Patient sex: F
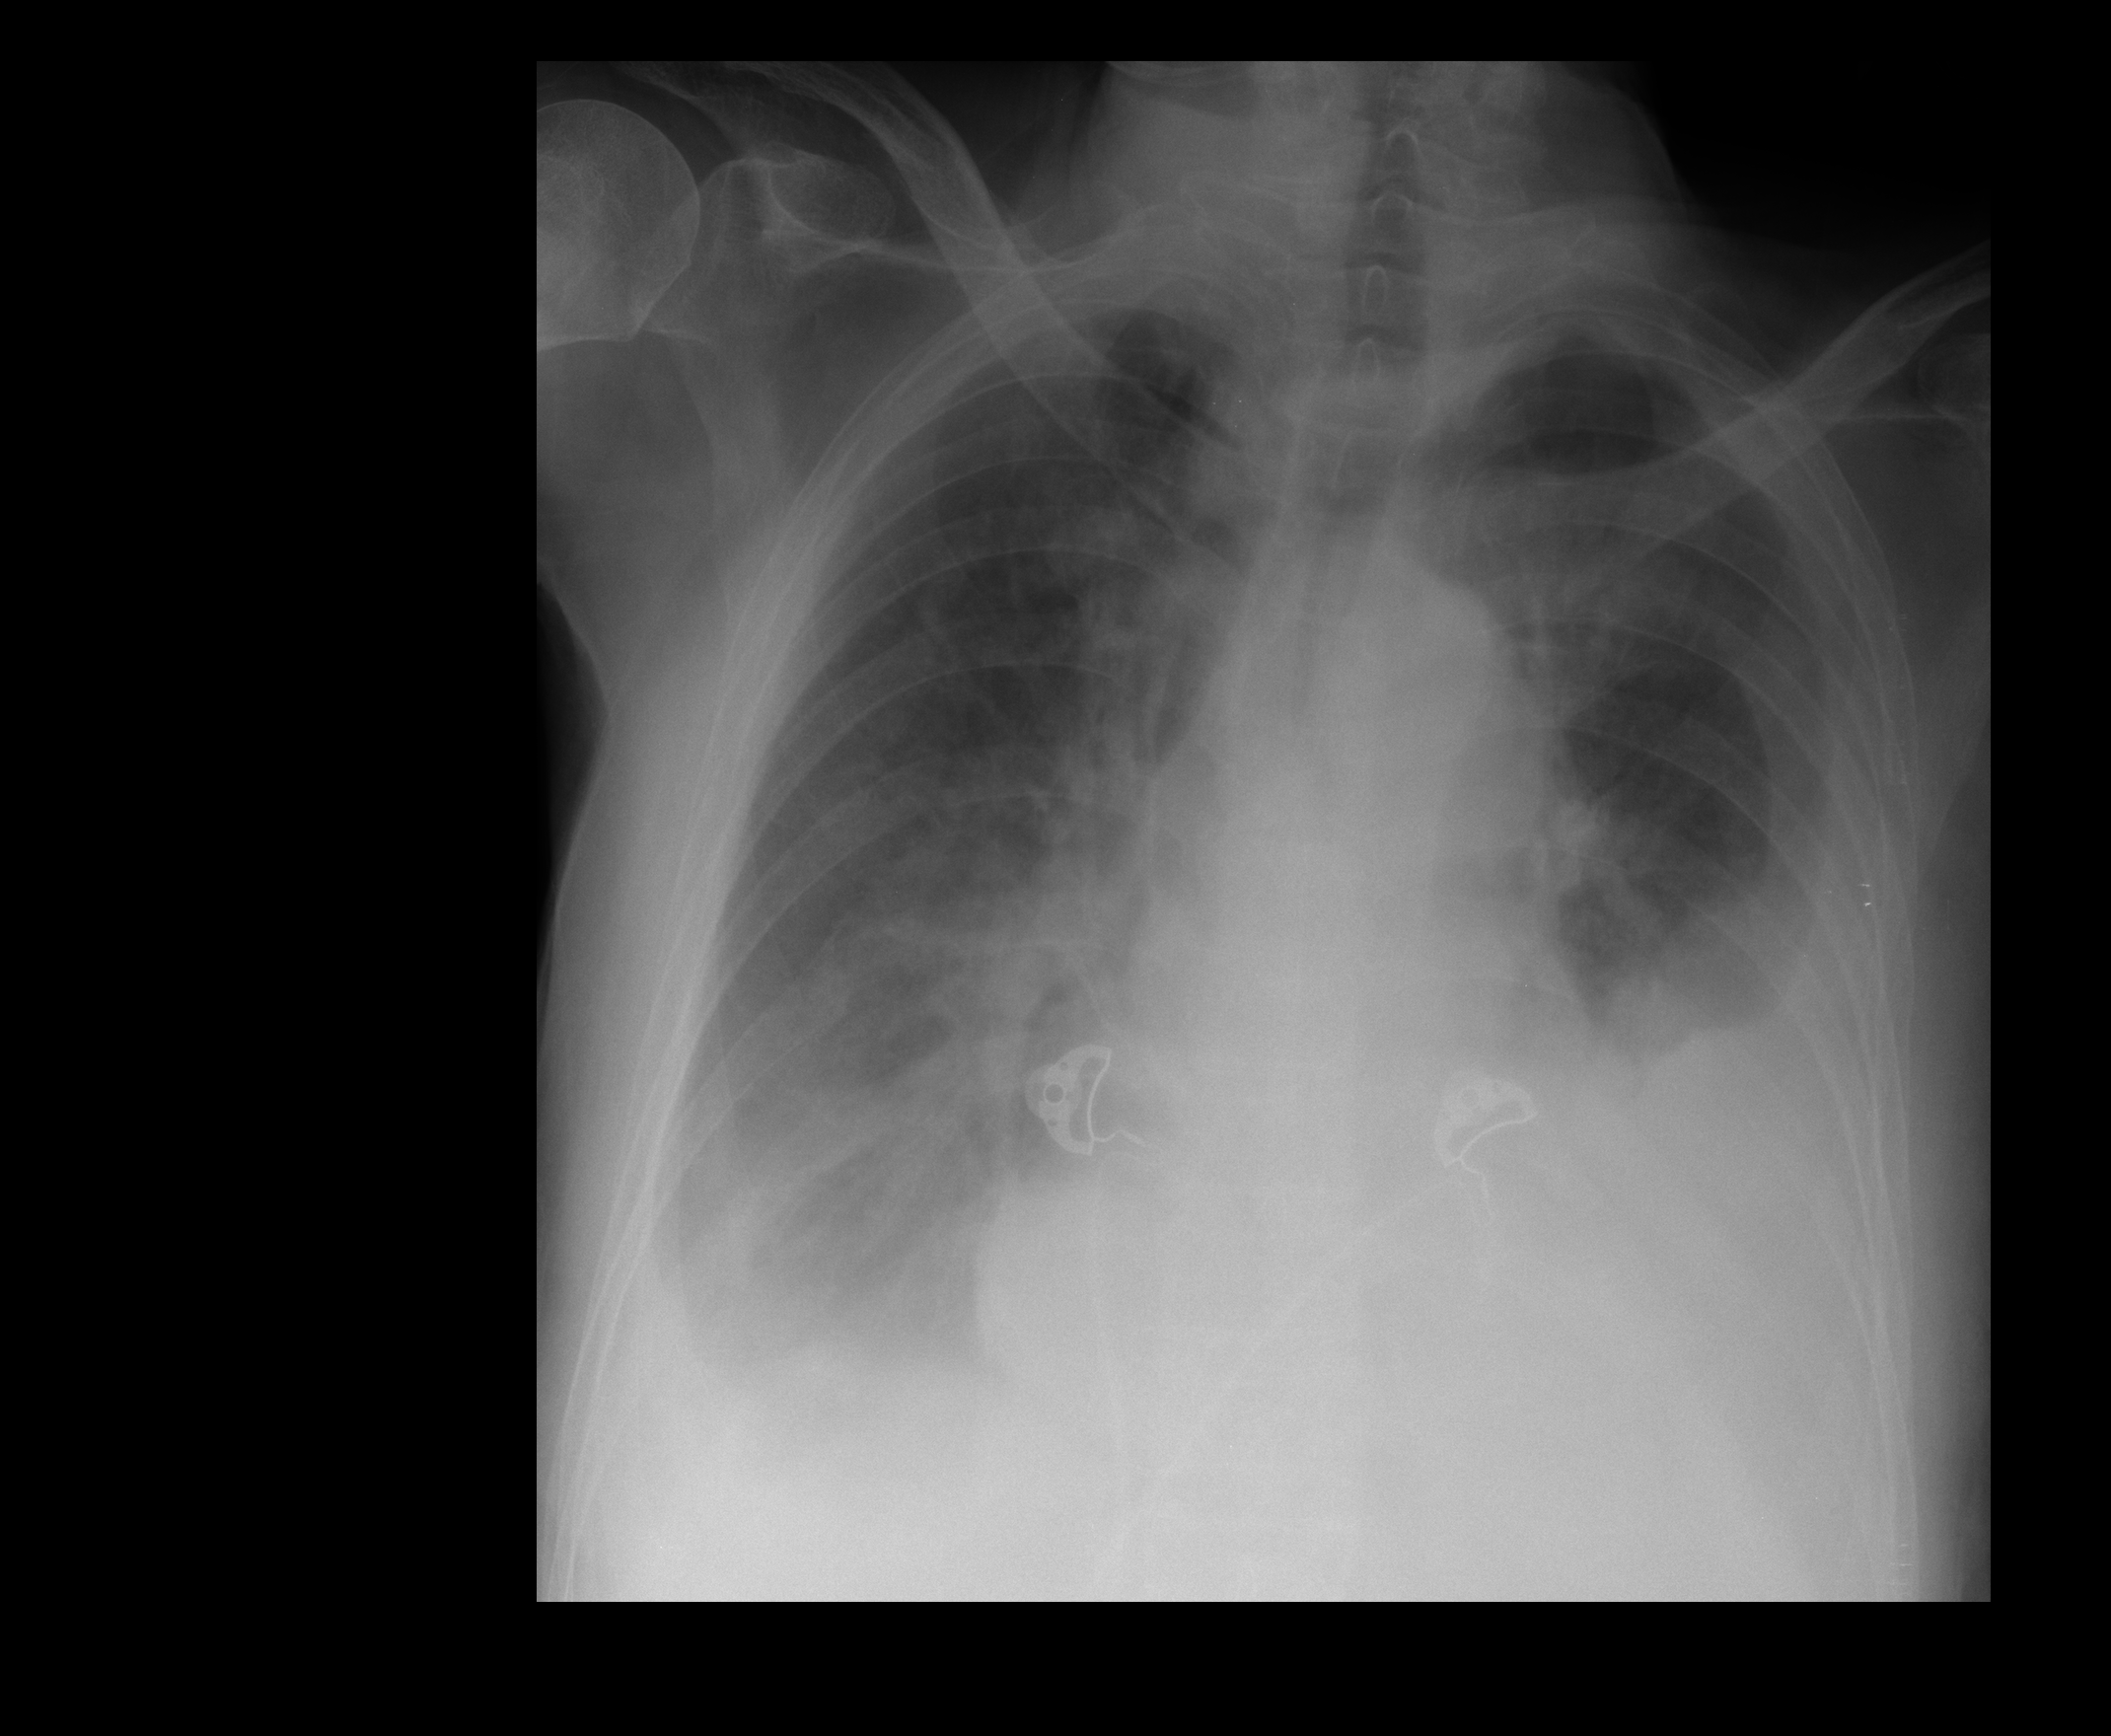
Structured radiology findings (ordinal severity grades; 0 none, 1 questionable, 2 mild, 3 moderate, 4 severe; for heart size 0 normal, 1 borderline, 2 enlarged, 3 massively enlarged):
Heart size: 2
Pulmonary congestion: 2
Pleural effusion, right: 2
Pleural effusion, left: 3
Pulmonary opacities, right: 0
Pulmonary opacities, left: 0
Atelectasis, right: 2
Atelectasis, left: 3